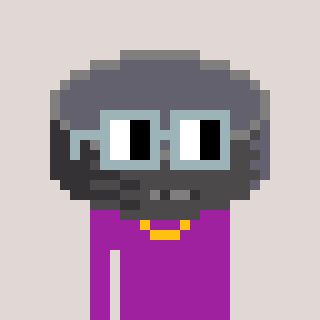
a pixel art character with square dark gray glasses, a hockey puck-shaped head and a magenta-colored body on a warm background